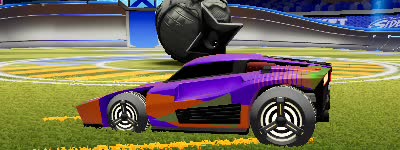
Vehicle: breakout